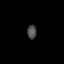
Tissue: lung
Cell type: Epithelial cells
Senescence score: 0.2279
Nuclear area (px): 127
Mean DAPI intensity: 75.52